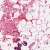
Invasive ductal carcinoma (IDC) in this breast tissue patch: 0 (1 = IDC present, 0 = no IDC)